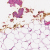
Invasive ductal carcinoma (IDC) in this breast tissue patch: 0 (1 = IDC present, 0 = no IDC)